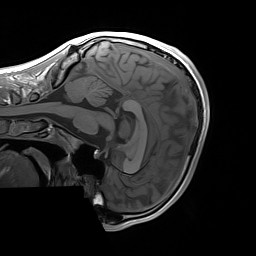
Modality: T1w
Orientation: sagittal